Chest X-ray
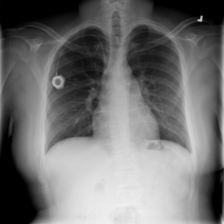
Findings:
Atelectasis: negative
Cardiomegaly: negative
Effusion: negative
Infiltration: negative
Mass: negative
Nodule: negative
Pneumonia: negative
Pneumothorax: negative
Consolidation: negative
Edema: negative
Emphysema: negative
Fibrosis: negative
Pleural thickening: negative
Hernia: negative